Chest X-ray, PA view. Patient: 59 years old, sex M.
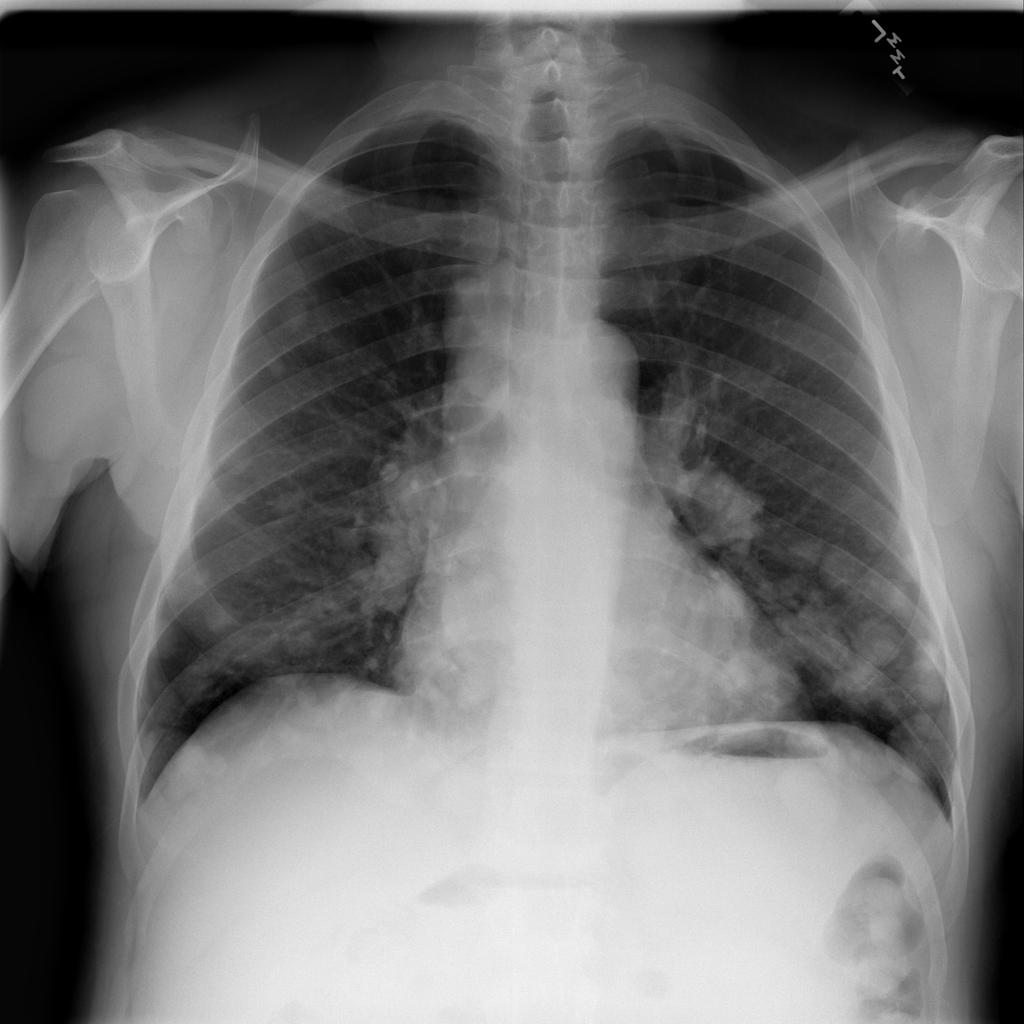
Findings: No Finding